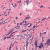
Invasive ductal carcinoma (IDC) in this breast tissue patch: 1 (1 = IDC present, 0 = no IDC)